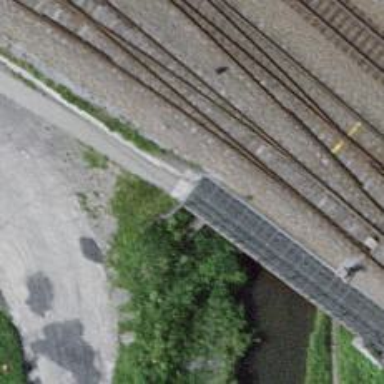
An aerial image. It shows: Path leading to beam bridge.